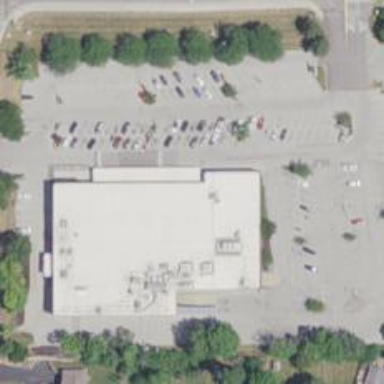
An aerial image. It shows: Pharmacy providing healthcare services.